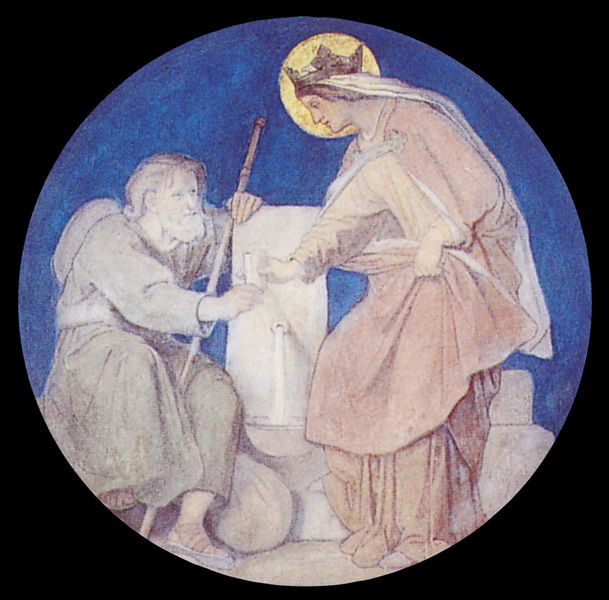
Titel: Fresken der Elisabethgalerie
Künstler: Moritz Schwind
Standort: Eisenach, Wartburg (EU - D - Thüringen)
Schlagwörter: blau, himmel, mann, umhang, wasser, weiß, sitzen, frau, glas, hut, dame, schleier, bart, trinken, arm, herr, sonne, gewand, gold, haare, mantel, sitzend, krone, brunnen, rund, rundbild, stock, man, schuhe, stab, bündel, treppe, wasse, wein, sandalen, faltenwurf, becher, mond, geben, kugel, sandale, heiligenschein, nimbus, mittelalter, mönch, bettler, heiliger, königin, heilige, heilig, maria, hirte, ikone, krumm, quelle, pilger, trank, old